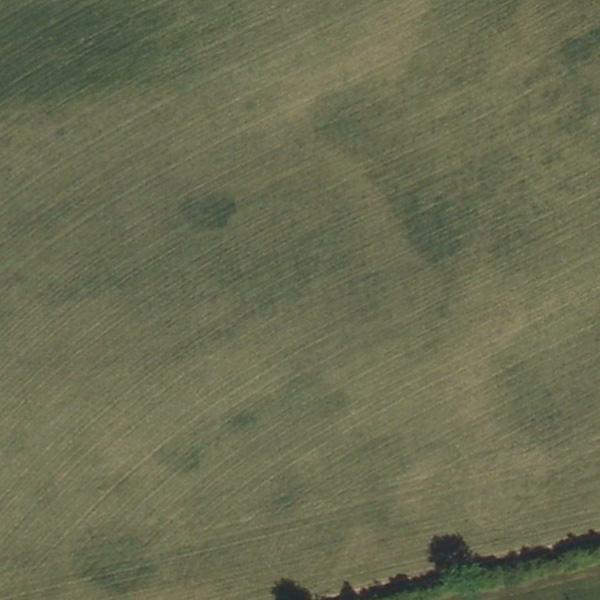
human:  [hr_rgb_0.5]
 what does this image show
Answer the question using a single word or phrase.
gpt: meadow